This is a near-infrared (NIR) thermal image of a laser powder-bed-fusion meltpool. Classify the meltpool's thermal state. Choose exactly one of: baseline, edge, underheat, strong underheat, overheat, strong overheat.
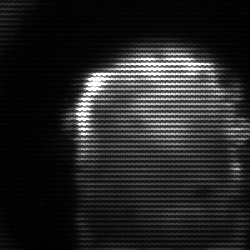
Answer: baseline